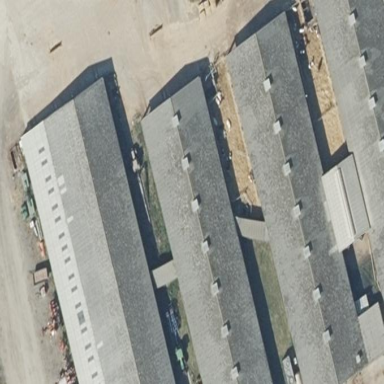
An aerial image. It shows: Farm auxiliary building.